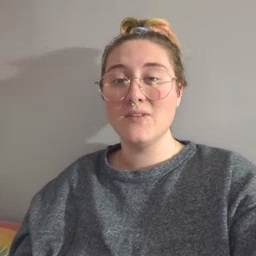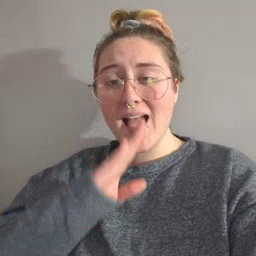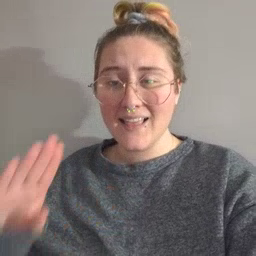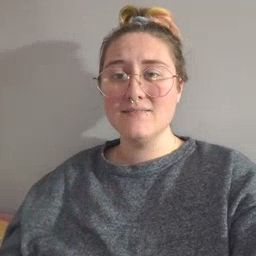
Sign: quiet